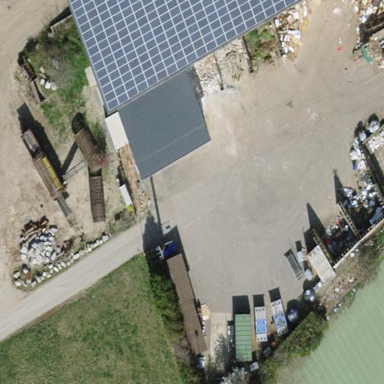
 and garden waste recycling facilities. The center is secured with lift gate."